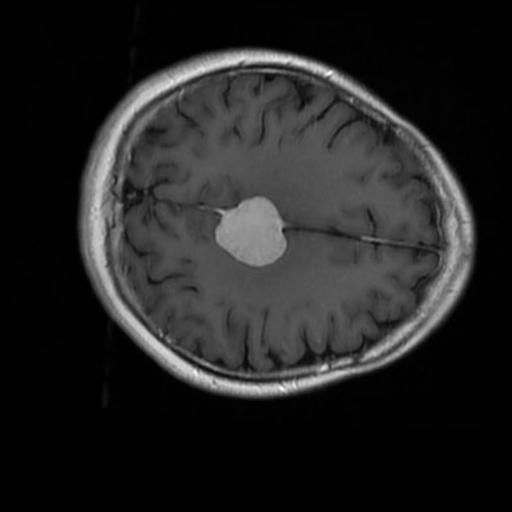
Label: brain_menin